Question: I have the following tables:
and
And I want to relate them.
My current approach is the following table:

In which I would store
- - - -
Now, while I clearly can do that by adding a pair of fields that indicate whether the source is a section or a content, and whether the target is a or a , I'd like to know if there's a cleaner way to do this. and if possible using just one table for the relationship, which would be the cleanest in my opinion. I'd also like the table to be somehow related to the and tables so I can avoid manually adding constraints, or triggers that delete the relationships when a or is deleted...
Thanks as usual for the input! <3
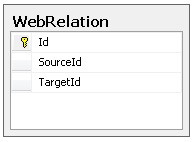
Answer: Here's how I would design it:
'''
CREATE TABLE Pairables (
PairableID INT IDENTITY PRIMARY KEY,
...other columns common to both Section and Content...
);
CREATE TABLE Sections (
SectionID INT PRIMARY KEY,
...other columns specific to sections...
FOREIGN KEY (SectionID) REFERENCES Pairables(PairableID)
);
CREATE TABLE Contents (
ContentID INT PRIMARY KEY,
...other columns specific to contents...
FOREIGN KEY (ContentID) REFERENCES Pairables(PairableID)
);
CREATE TABLE Pairs (
PairID INT NOT NULL,
PairableId INT NOT NULL,
IsSource BIT NOT NULL,
PRIMARY KEY (PairID, PairableID),
FOREIGN KEY (PairableID) REFERENCES Pairables(PairableID)
);
'''
You would insert in 'Pairs' for each pair.
Now it's easy to search for either type of pairable entity, you can search for either source or target in the same column, and you still only need one many-to-many intersection table.